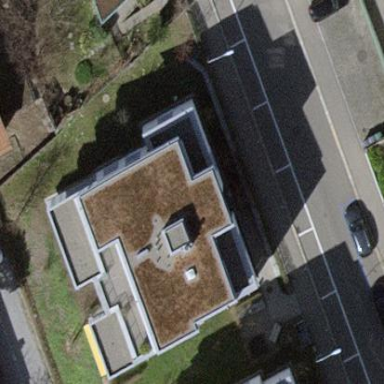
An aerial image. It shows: The building has flat roof oriented across. The roof is major part of the building.